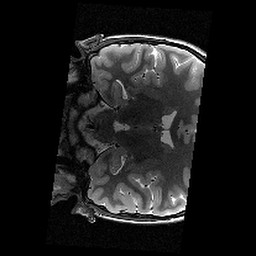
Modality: T2w
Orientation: coronal
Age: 12
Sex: female
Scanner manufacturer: siemens
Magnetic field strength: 3 T
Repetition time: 9.23 s
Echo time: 0.067 s